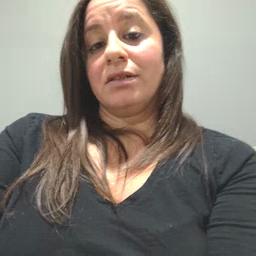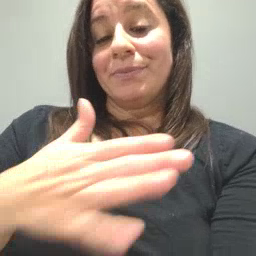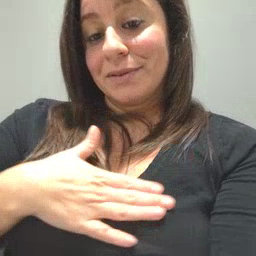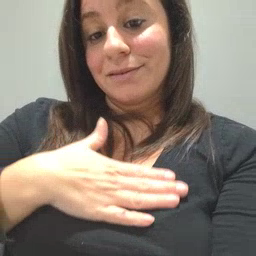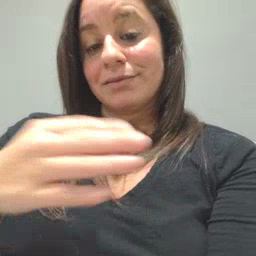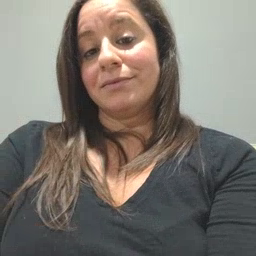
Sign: please